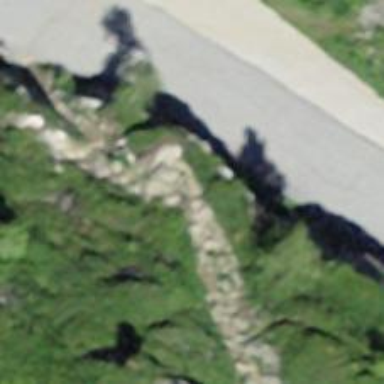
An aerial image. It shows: Ground path with excellent trail visibility.